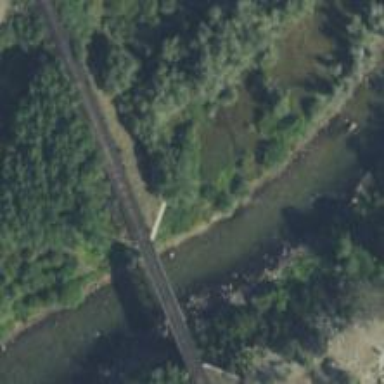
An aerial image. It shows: Disused railway bridge.